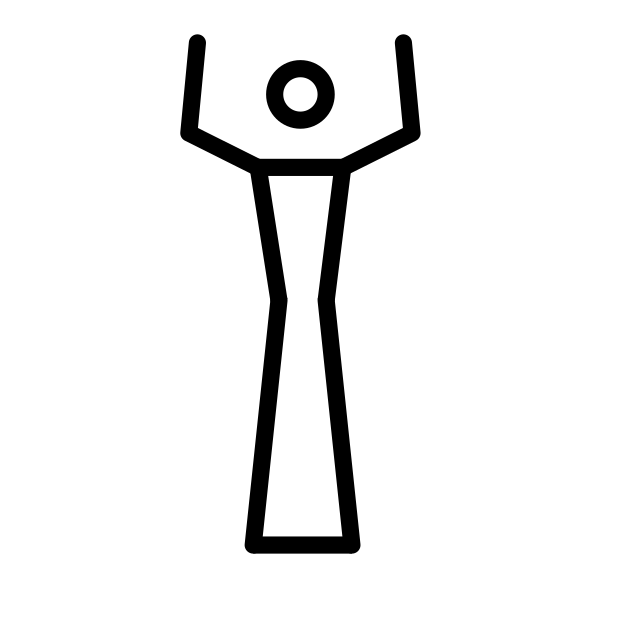
stick figure with dress and arms raised